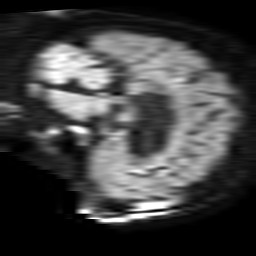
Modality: TRACE
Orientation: sagittal
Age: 65
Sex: male
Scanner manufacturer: philips
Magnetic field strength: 1.5 T
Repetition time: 5.786 s
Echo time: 0.07488 s